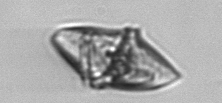
Label: Gyrodinium